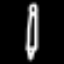
Label: pencil